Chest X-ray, PA view. Patient: 32 years old, sex M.
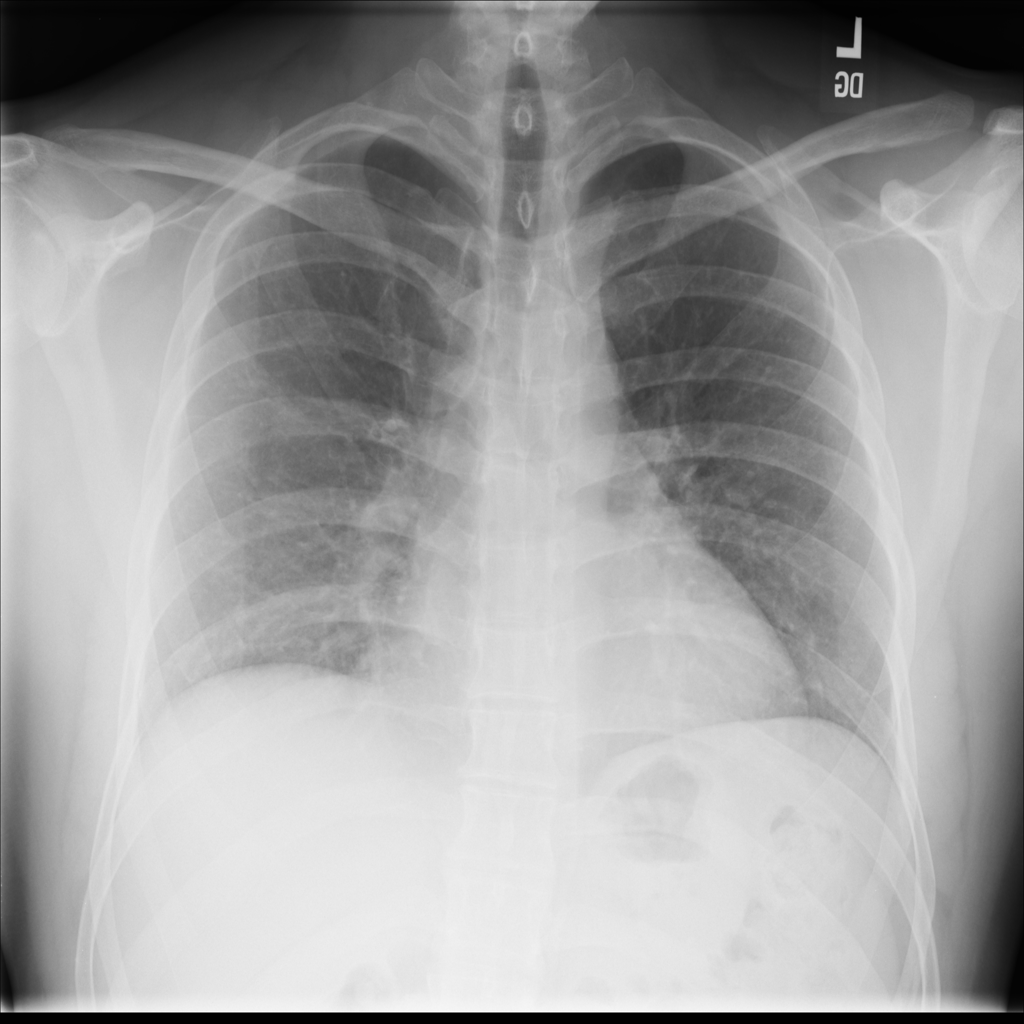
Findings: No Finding